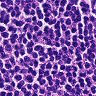
Metastatic tissue present: no